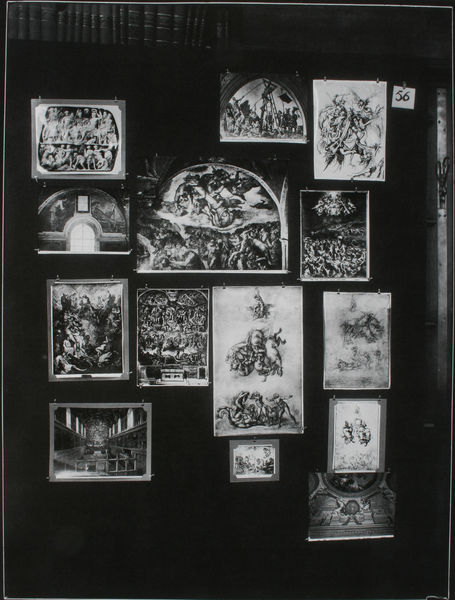
Titel: Der Bilderatlas Mnemosyne - Tafel 56
Künstler: Aby Warburg
Standort: London
Institution: Warburg Institute ©
Schlagwörter: dunkel, gemälde, himmel, weiß, komposition, menschen, fenster, hell, raum, schwarz, zeichnung, gericht, regal, wand, architektur, barock, rahmen, bild, hände, rund, schrift, bilder, bücher, fotos, bogen, italien, klein, rundbogen, kuppel, tafel, zahlen, foto, fotografie, bögen, gewölbe, hängen, buch, eckig, schwarzweiss, leinwand, kunst, kollage, ausstellung, zahl, kreuzigung, fresken, bibliothek, sammlung, fresko, museum, aufgehängt, london, aufhängen, hängung, stiche, nummer, fesnter, bildchen, zeichnungen, michelangelo, ordnung, wan, hamburg, etikett, geklebt, shcrift, raffael, mehrere, atlas, fotografien, stellwand, photos, prometheus, stecknadeln, warburg, aby warburg, aby, mnemosyne, pinnwand, bilder atlas, tor, zusammenstellung, angeheftet, 56, kategorie, skitzen